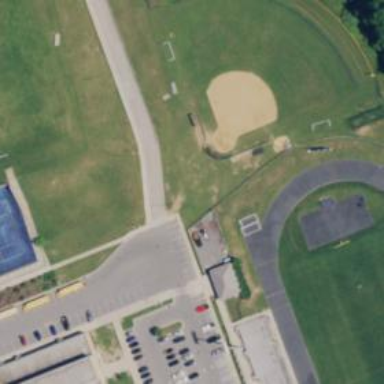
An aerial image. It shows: Softball pitch for leisure and sport activities.